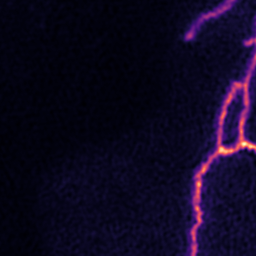
Label: Super-resolution ER image